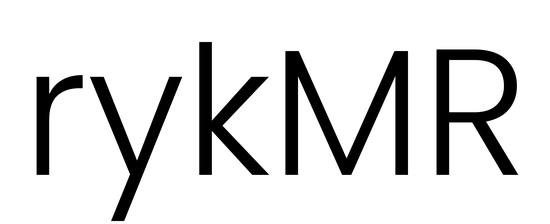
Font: Poppins-Light